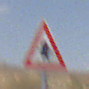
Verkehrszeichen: Vorfahrt
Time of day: Midday
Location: Outdoor (Nature)
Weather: PartlyCloudy
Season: NotSpecified
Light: Natural